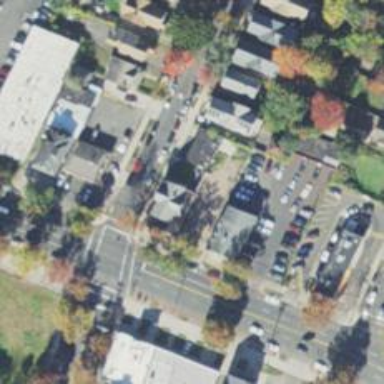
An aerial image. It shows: Convenience shop.